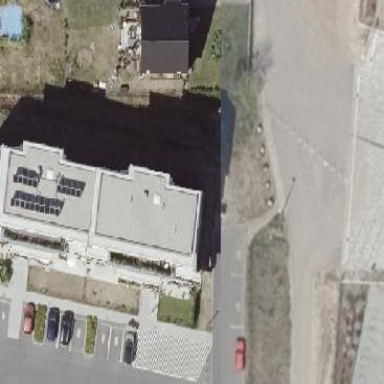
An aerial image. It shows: Apartment building with flat roof.